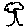
Label: tree